Question: I have a list of comments in my database that returns the following entries:

The comment field is a TEXT which includes paragraph breaks. : how do I return these breaks inside Knockout?
'''
<p data-bind="text: comment"></p>
'''
will return
'''
<p data-bind="text: comment">paragraph 1
paragraph 2
paragraph 3</p>
'''
I also tried the 'html' binding, but that only seems to wrap HTML around the returned value, not inside it. So is there a way to add a '</p> <p>' between the breaks without having to resort to '<pre>'?
Thanks!
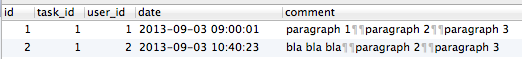
Answer: You could use a computed observable to format the text. Here's an example: <URL>
I split the text on the paragraph character, then join it with opening and closing '<p>' tags:
''<p>' + this.text().split('&para;').join('</p><p>') + '</p>';'